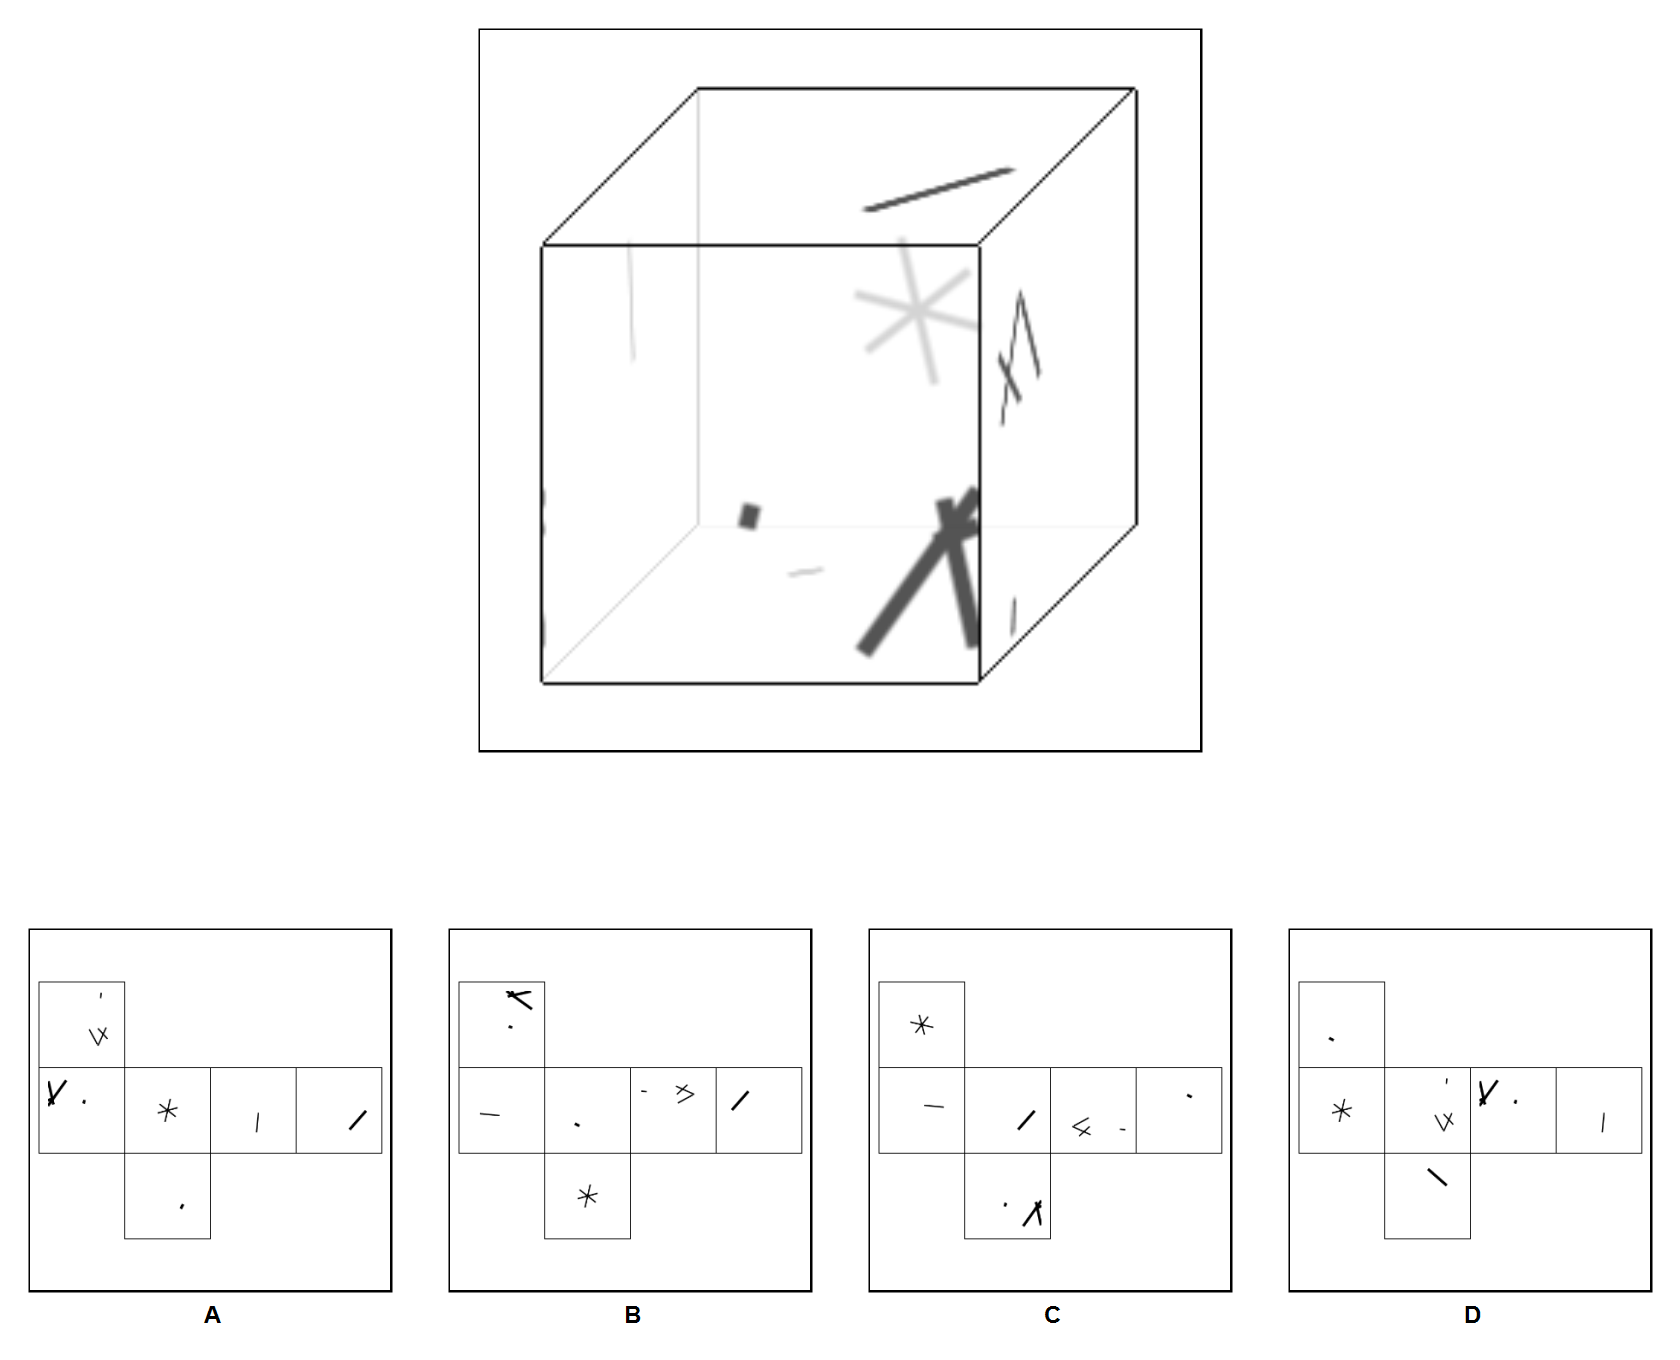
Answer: A